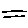
Label: line